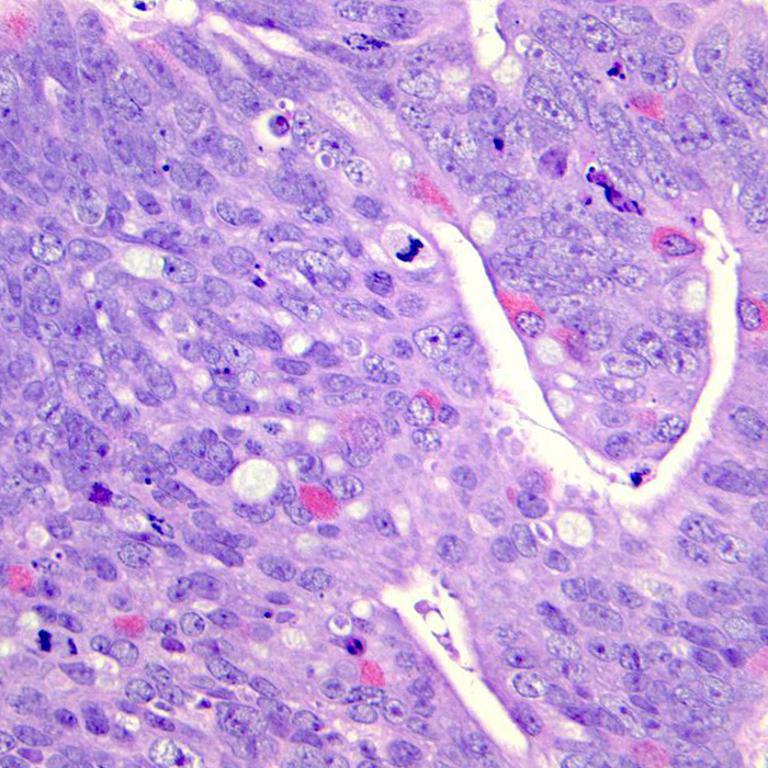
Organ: colon
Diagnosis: adenocarcinomas